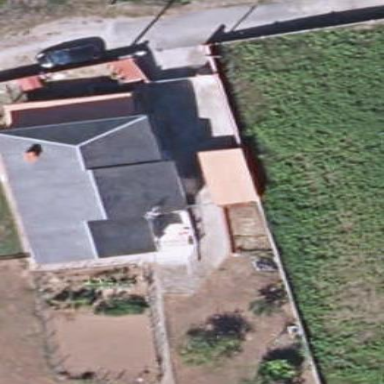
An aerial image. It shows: Simple house.